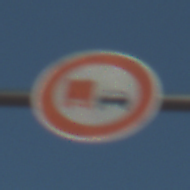
Verkehrszeichen: UeberholverbotKraftfahrzeuge
Umgebung: Outdoor, Suburban
Tageszeit: MorningAfternoon
Wetter: PartlyCloudy
Licht: Natural
Jahreszeit: NotSpecified
Kontrast: HighContrast